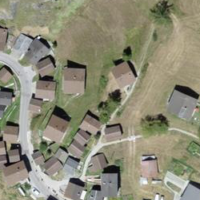
EUNIS habitat code: 26
Species observed at this site:
Aquila chrysaetos
Astragalus cicer